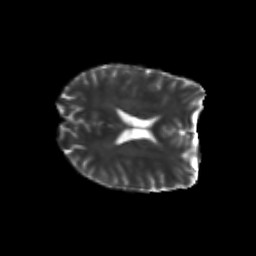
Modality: T2w
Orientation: axial
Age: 24
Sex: male
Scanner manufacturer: siemens
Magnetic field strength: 3 T
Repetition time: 3.5 s
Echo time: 0.113 s